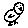
Label: bird